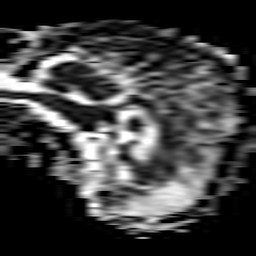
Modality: ADC
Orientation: sagittal
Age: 69
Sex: male
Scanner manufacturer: philips
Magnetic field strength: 3 T
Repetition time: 3.334 s
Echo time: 0.076 s